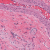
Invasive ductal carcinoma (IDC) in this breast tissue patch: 0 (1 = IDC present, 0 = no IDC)